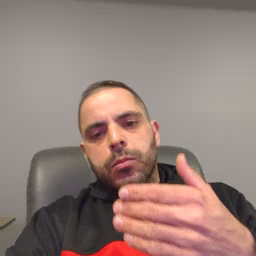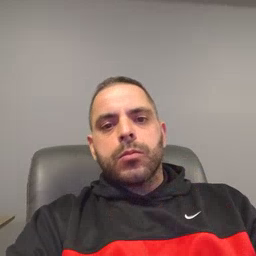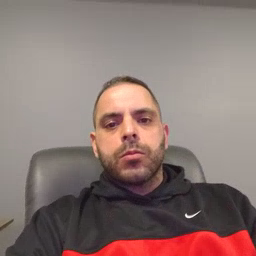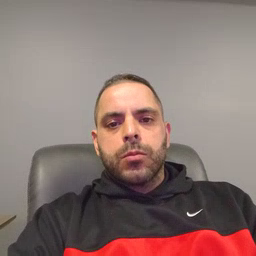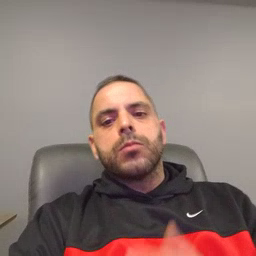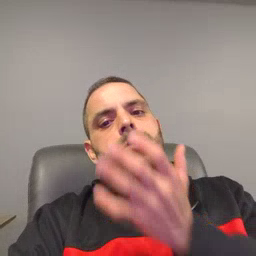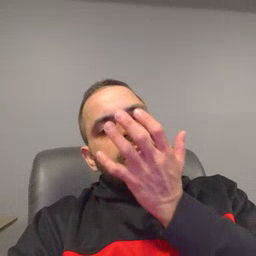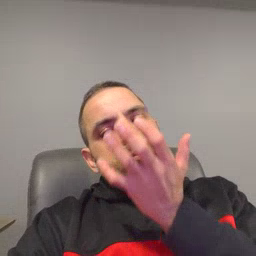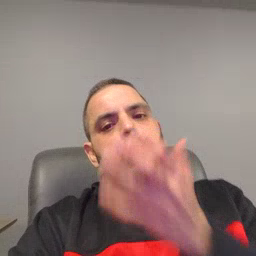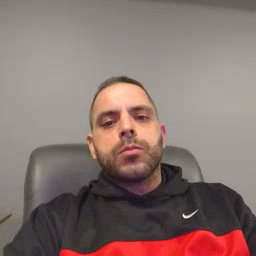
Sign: grass